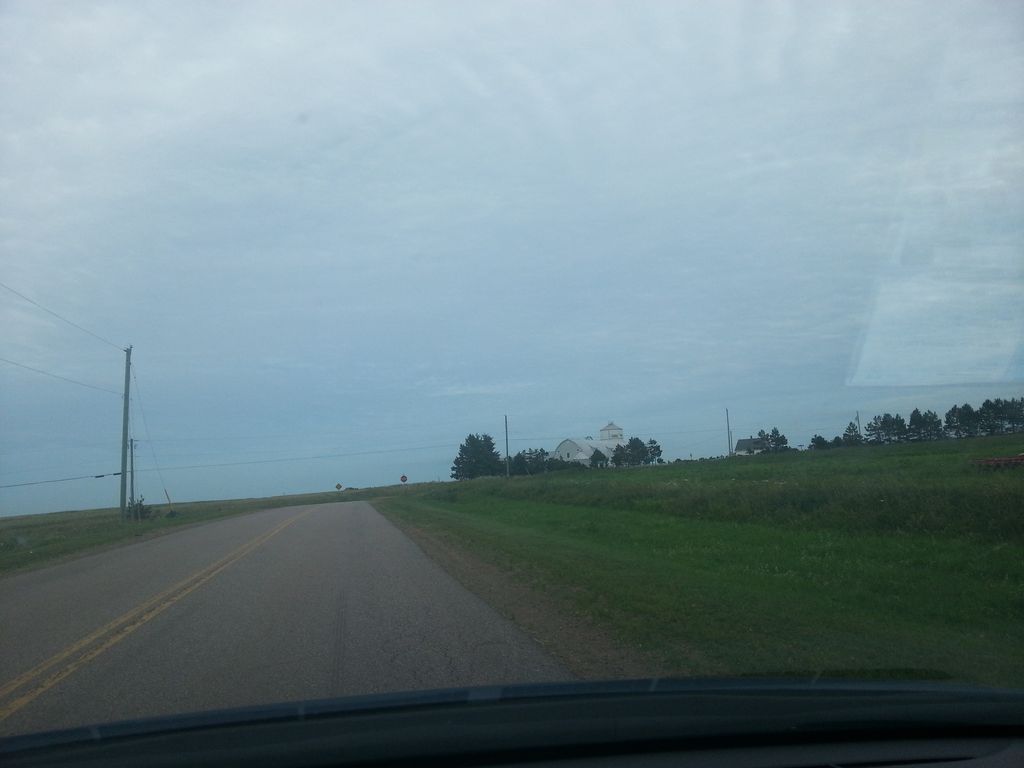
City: charlottetown